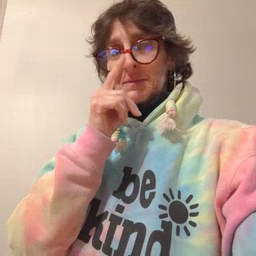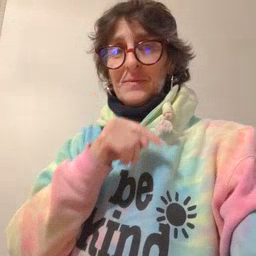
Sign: mouse